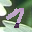
Label: 7